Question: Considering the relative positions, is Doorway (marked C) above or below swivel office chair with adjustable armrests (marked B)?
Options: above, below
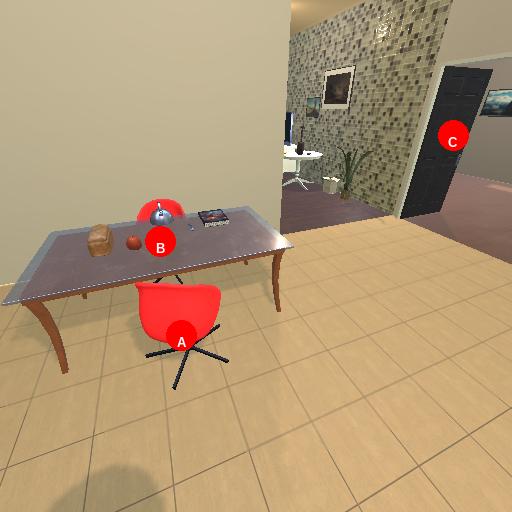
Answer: above